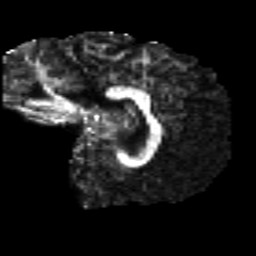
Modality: FA
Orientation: sagittal
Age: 21
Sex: male
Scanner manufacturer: siemens
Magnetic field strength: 3 T
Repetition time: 8.8 s
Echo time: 0.085 s